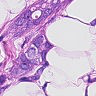
Metastatic tissue present: yes